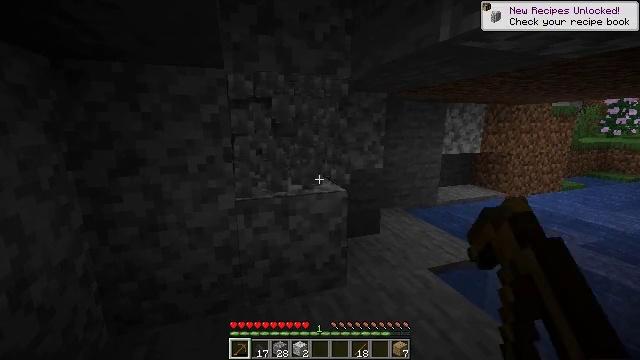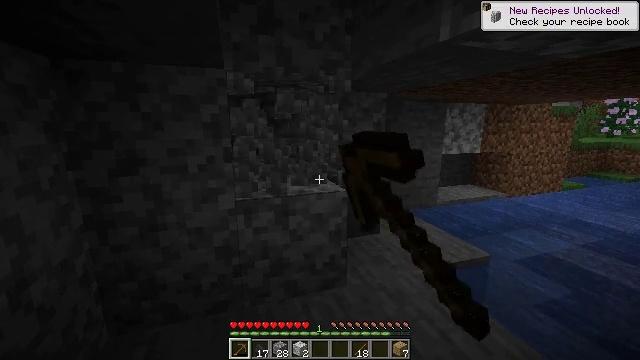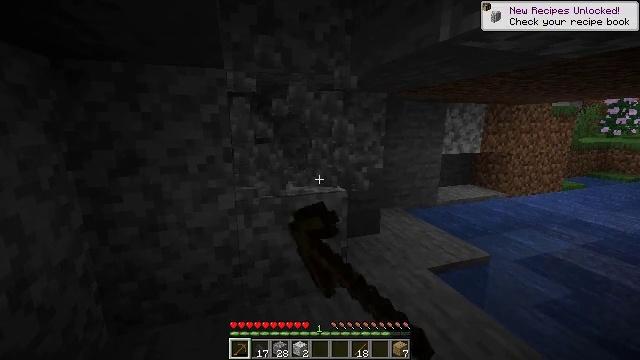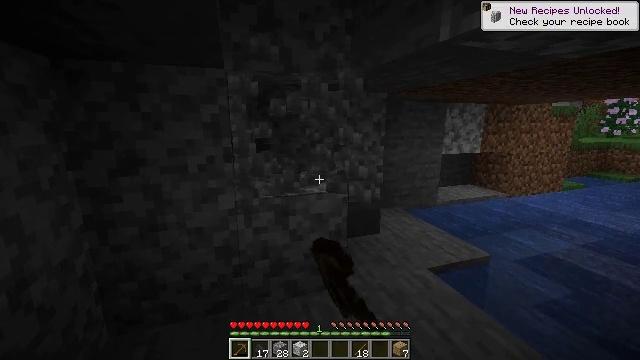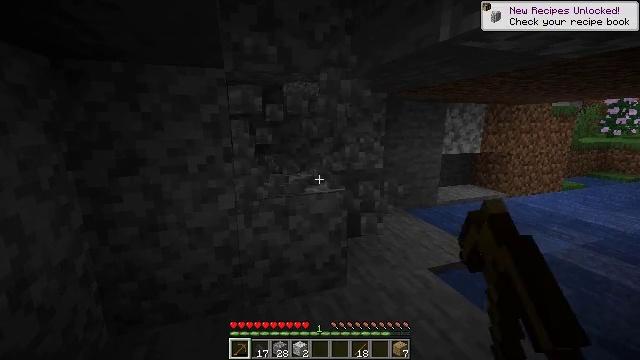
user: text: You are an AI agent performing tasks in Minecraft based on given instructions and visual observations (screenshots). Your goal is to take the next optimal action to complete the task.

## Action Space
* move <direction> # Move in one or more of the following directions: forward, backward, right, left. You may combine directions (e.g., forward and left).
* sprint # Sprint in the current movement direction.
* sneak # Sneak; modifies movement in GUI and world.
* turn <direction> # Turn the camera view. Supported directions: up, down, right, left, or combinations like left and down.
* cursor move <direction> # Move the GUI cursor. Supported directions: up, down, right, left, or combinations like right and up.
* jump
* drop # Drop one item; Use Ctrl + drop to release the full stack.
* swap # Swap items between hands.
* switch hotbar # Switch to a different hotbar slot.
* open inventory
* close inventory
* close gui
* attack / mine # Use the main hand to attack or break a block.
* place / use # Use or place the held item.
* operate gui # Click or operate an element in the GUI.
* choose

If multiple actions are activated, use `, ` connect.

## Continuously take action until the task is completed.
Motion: motion action
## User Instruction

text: Collect diorite
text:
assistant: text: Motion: attack / mine
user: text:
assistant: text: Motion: attack / mine
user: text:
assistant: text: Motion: attack / mine
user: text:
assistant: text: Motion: attack / mine
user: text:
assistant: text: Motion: attack / mine